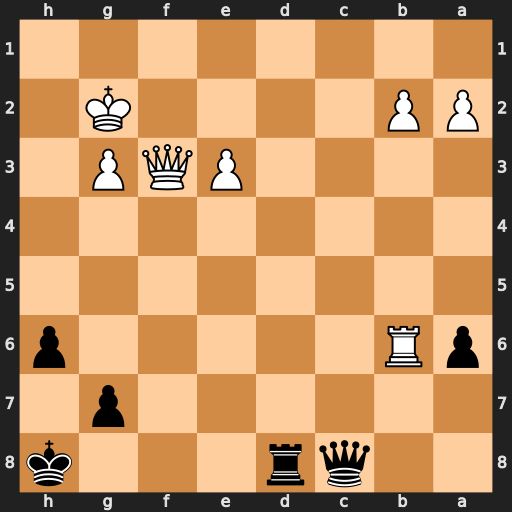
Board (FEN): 2qr3k/6p1/pR5p/8/8/4PQP1/PP4K1/8
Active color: b
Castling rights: -
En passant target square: -
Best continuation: Rd2+ Kg1 Qc1+